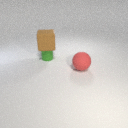
large brown rubber cube above small green rubber cylinder